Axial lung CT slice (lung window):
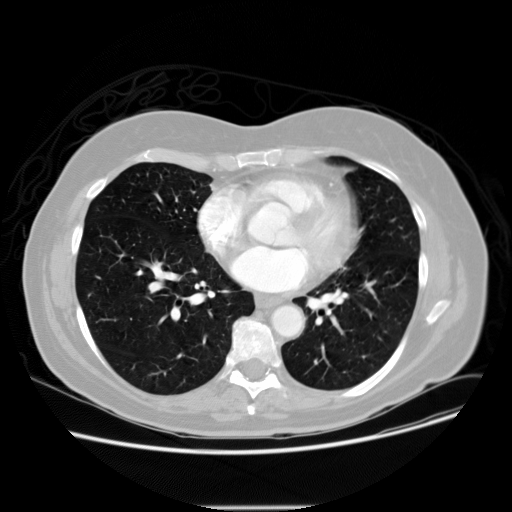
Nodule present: no